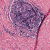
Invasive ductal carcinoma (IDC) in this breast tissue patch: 0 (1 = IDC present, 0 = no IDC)